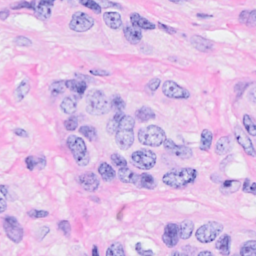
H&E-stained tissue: Breast